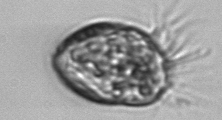
Label: Strombidium_morphotype1